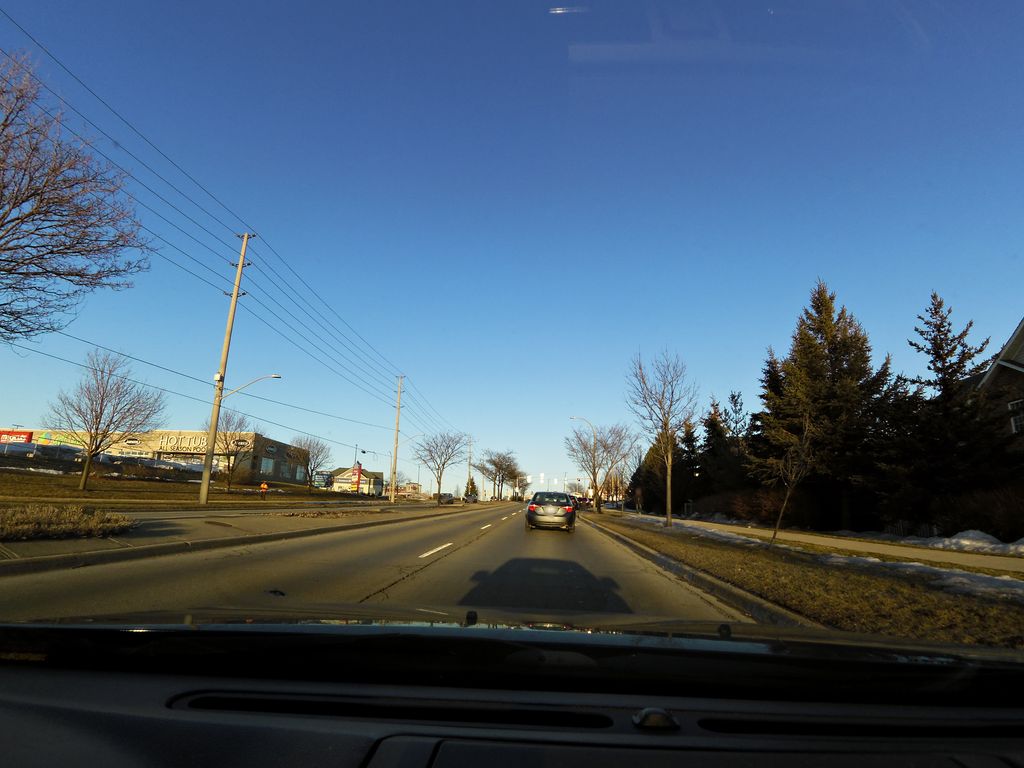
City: hamilton